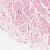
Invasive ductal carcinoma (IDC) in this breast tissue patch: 0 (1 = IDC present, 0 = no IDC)